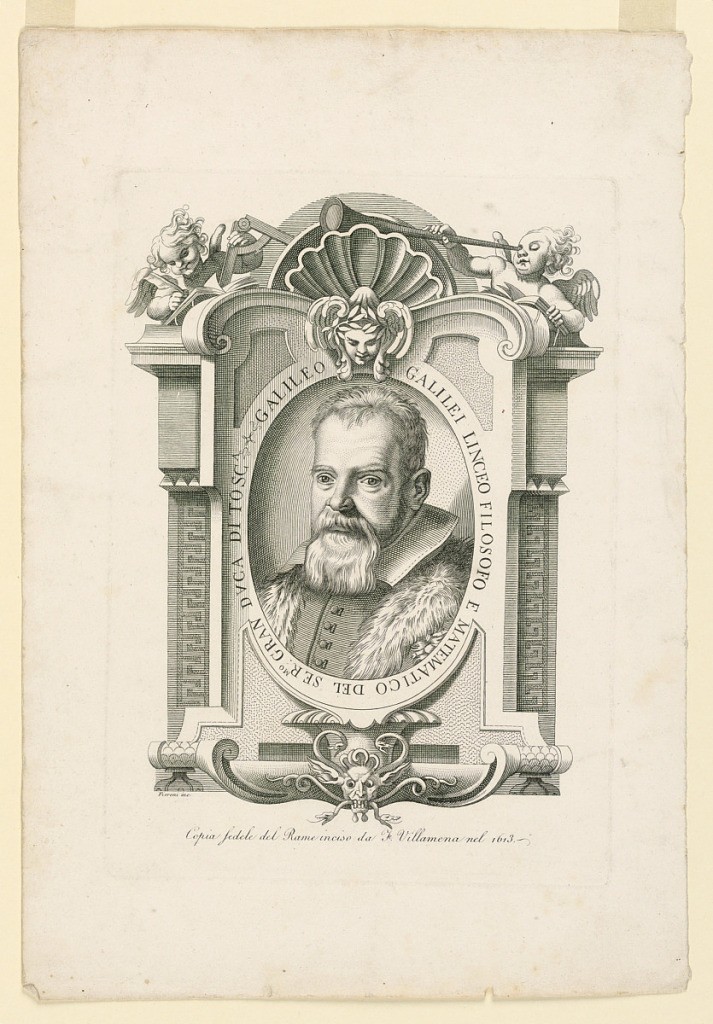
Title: Portrait of Galileo Galilei (1562-1642)
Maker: Adamo Fioroni, active first half of 19th century
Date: ca. 1830
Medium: Engraving on paper
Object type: Print
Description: Portrait of Galilei, bust length. Head and body slightly turned to left. The portrait is surrounded by a design of a frame decorated with shells, cartouches, and two puttis above.